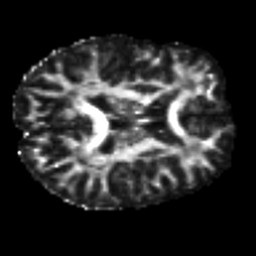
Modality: FA
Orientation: axial
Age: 25
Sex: male
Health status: healthy
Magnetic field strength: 3 T
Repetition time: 8.4 s
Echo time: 0.0926 s